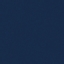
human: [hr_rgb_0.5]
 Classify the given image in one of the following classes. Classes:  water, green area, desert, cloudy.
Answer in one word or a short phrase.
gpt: water